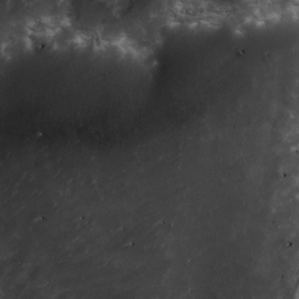
Label: non_frost